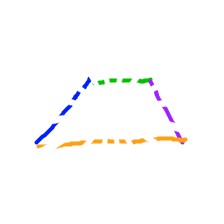
Shape: trapezoid